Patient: sex M, age 66
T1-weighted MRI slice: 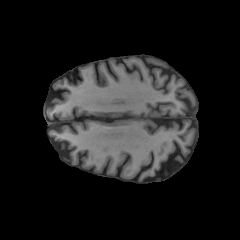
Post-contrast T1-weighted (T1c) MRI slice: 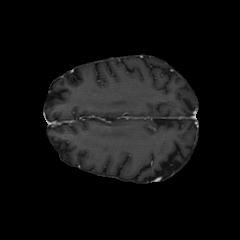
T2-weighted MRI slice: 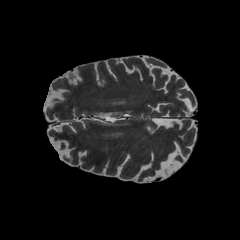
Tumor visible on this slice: no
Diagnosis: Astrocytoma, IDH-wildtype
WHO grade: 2